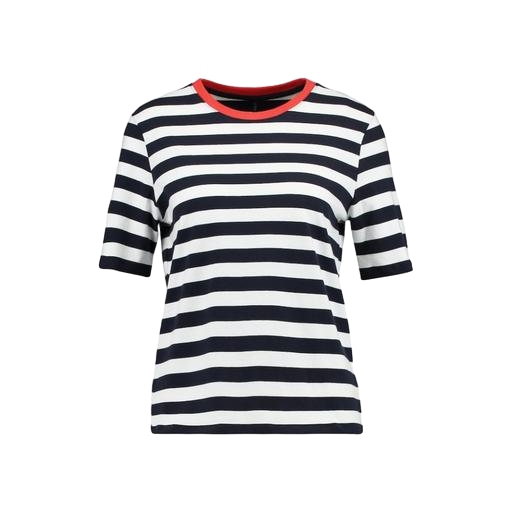
striped t-shirt, club stripe tee, stripe t-shirt, white background